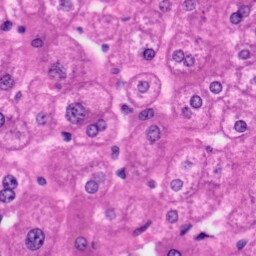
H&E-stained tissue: Liver